Question:
<URL>
As you probably see on the picture I trying to align middle a circle (div, green) into another circle (div, grey). I calculated the center of both div and made them equal, but the little green circle is still not in the middle.
Where is the mistake? I just can't find it.
The jquery I use to align circle (where 'o' is the green circle, and '$(this)' is the grey one:
'''
$.fn.center = function(o) {
var _X = parseInt(o.css('left')) + parseInt(o.width())/2 - parseInt($(this).width())/2;
var _Y = parseInt(o.css('top')) + parseInt(o.height())/2 - parseInt($(this).height())/2;
$(this).offset({ top: _Y, left: _X });
};
'''
Thank you in advance for any help!
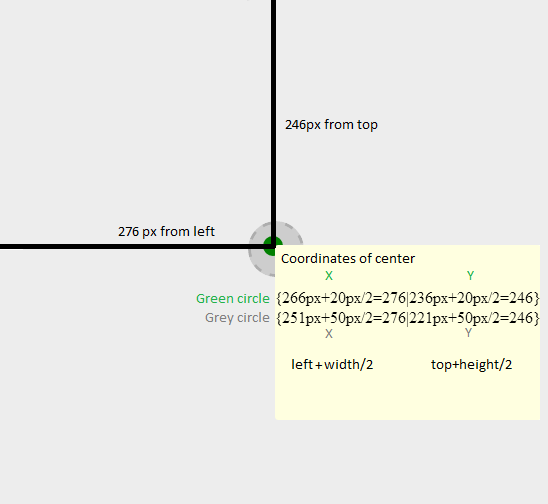
Answer: Use jQuery UI's 'position' method. It allows you to position any element relative to any other element and abstracts all of the complications. (Courtesy of <URL>.
'''
$.fn.center = function(o) {
$(this).position({
my: "center middle",
at: "center middle",
of: o
});
};
'''